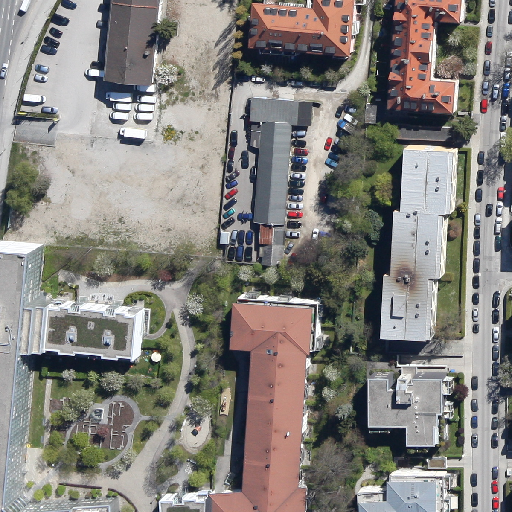
Referring expression: sidewalk